Question: Built a new project from scratch in Swift in Xcode 6 (Beta 1) and see File Inspector of Storyboard. There is 'Use Size Classes' below 'Use Auto Layout'. This is the screenshot of this.

1) What is 'Use Size Classes'?
2) Is it related with iPhone 6 screen size?
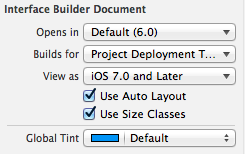
Answer: Size classes let's you create a single storyboard irrespective of the device. Brings the joy of (layouts for different canvas sizes instead of specific device, could be or ) More generally a single app for all devices. Now focus on laying out your design abstractly as if for a generic device.
From <URL>
>
### Size classes
Size classes for iOS 8 enable designing a single universal storyboard with customized layouts for both iPhone and iPad. With size classes you can define common views and constraints once, and then add variations for each supported form factor. iOS Simulator and asset catalogs fully support size classes as well.
Essentially you just want to create a single storyboard for all layouts iPhone3.5",iPhone4",iPhone6(who knows its size), iPad... You can even design separate layouts for a specific size devices but you are not gonna create a second storyboard. When you lay out user interface items on the Interface Builder canvas in the 'Any Width | Any Height' combination, the layout applies to all sizes of devices for which your app targets.
For more info: <URL>
NB: . I just tested it on iOS7 simulators. If you have any problems in device let me know i will update my answer.